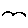
Label: bird